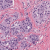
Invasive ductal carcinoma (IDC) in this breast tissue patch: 1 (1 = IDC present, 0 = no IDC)